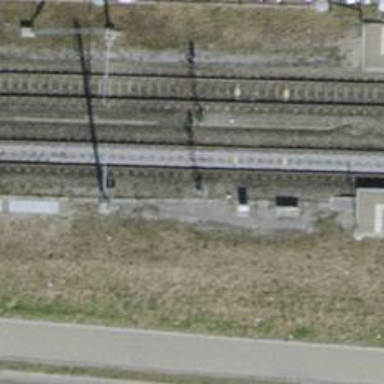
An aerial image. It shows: Railway signal.